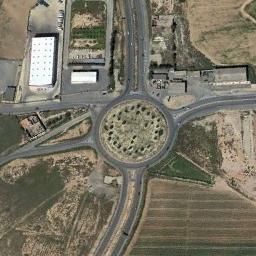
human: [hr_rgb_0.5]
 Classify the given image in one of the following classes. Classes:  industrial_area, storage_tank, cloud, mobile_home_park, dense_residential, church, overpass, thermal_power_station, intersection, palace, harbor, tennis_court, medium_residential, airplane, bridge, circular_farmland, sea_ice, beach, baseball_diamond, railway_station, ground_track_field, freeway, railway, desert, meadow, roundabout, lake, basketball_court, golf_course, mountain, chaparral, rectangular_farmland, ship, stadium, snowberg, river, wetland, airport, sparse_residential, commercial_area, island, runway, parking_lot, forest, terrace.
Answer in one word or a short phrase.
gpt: roundabout